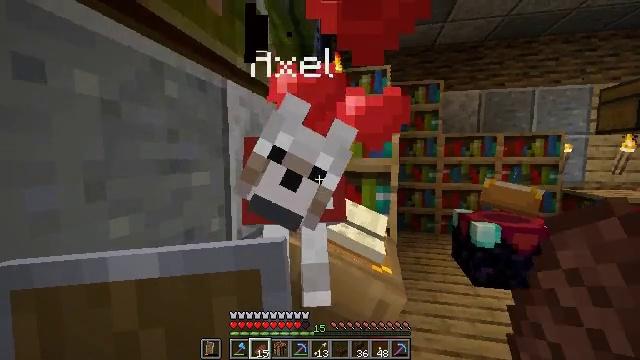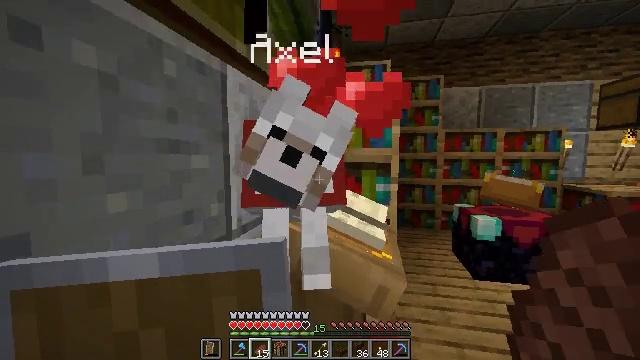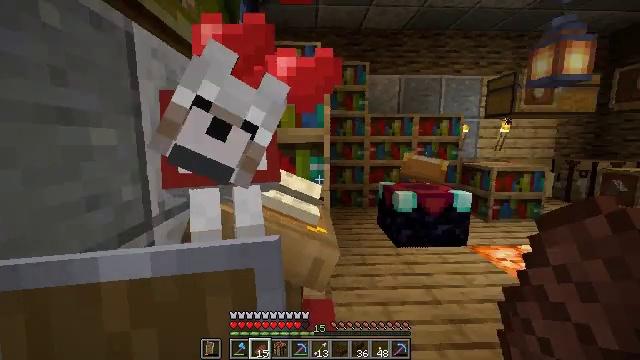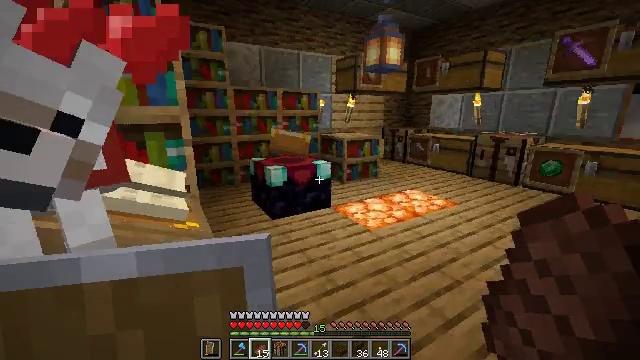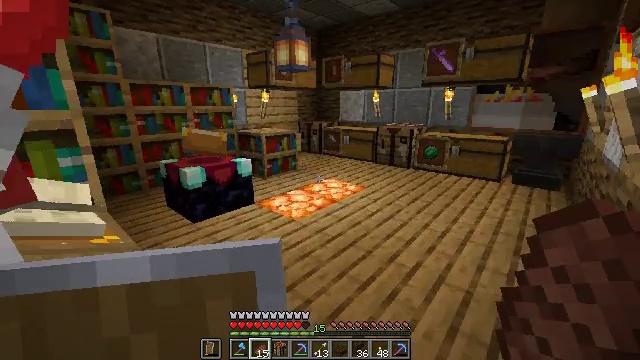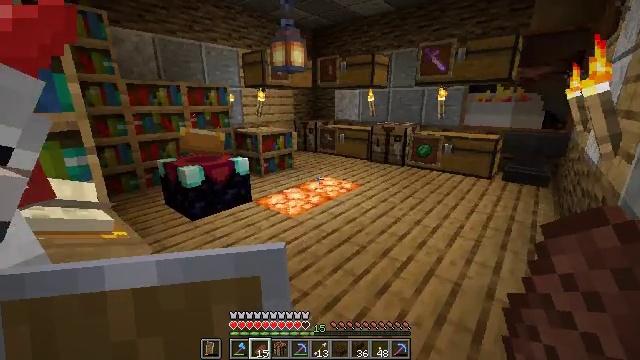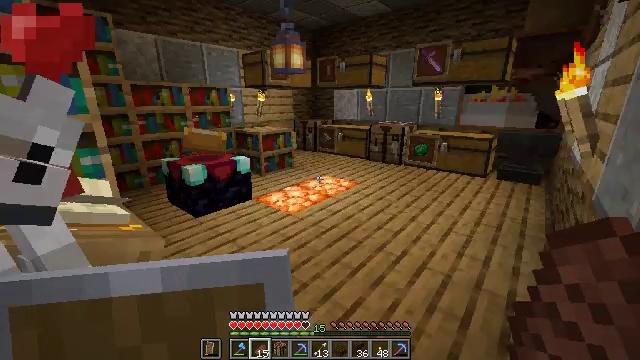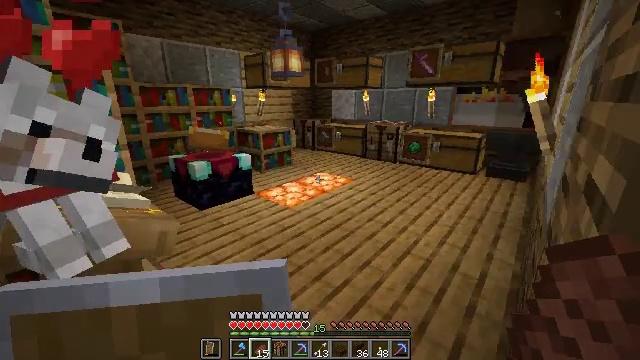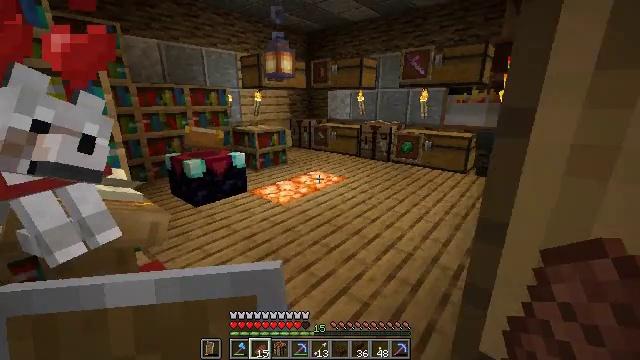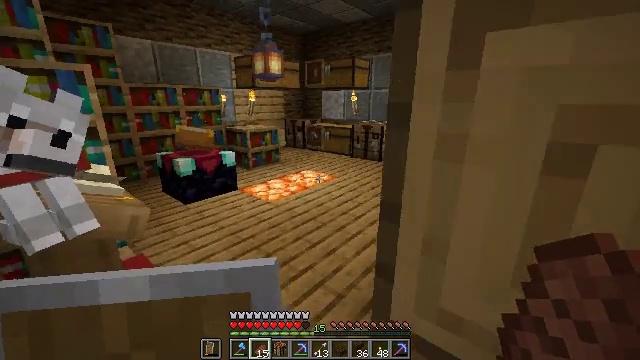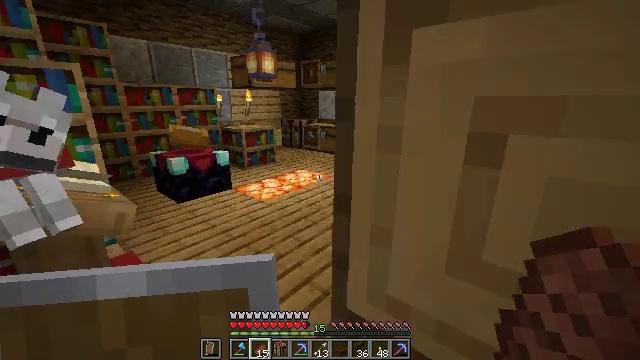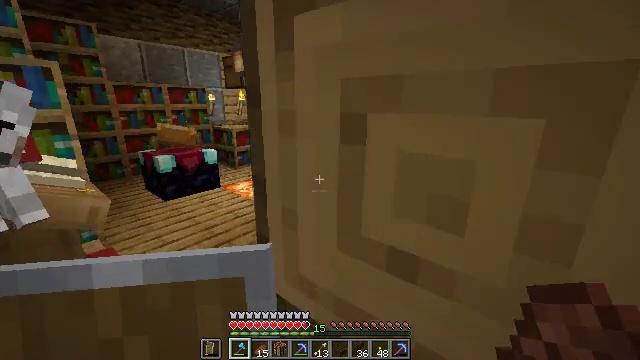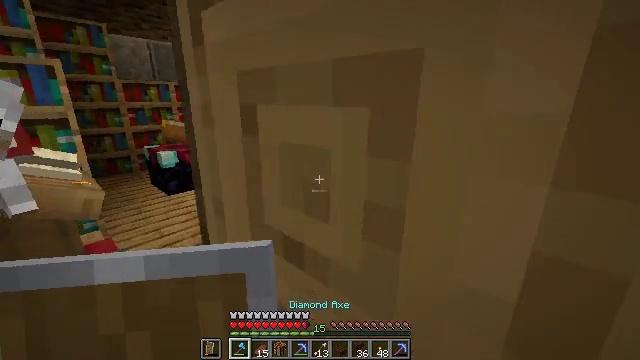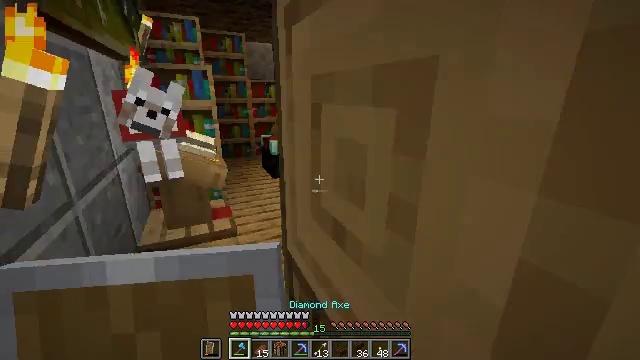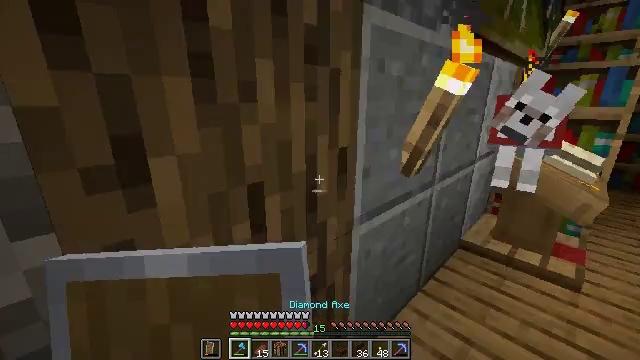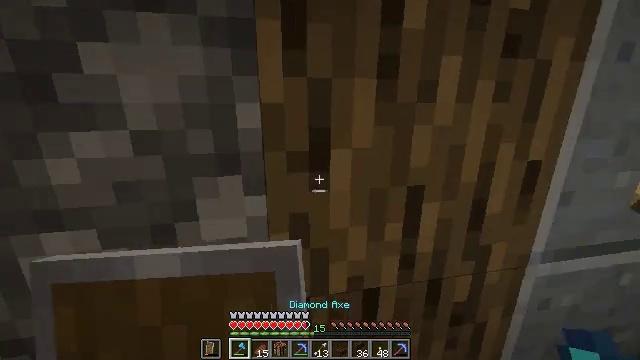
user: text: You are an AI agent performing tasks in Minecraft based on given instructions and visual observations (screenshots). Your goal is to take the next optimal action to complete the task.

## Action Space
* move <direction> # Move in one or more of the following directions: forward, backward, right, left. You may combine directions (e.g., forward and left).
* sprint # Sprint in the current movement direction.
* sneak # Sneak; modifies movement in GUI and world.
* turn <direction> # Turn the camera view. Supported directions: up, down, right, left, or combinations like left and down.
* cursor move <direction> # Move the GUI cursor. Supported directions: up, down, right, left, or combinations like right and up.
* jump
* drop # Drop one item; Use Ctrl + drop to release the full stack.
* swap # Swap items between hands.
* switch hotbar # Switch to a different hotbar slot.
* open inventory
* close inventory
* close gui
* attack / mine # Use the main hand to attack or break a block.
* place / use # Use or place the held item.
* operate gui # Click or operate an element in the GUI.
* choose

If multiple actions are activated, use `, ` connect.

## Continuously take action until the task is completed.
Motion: motion action
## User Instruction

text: Attack the oak planks to recycle it.
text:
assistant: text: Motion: no_op
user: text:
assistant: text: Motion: turn right and down
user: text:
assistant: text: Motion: move back, turn right and down
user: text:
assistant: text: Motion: move back, turn right and down
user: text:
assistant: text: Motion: move back
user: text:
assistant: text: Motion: move back
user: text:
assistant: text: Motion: move back and move right
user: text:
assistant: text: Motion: move back and move right
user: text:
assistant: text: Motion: move right
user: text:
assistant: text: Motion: move right
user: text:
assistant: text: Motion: move right, switch to hotbar 1
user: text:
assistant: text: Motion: move right, turn left, switch to hotbar 1
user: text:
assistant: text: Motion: move right, turn left
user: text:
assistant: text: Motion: move back and move right, turn left
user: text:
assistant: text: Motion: move back and move right, turn left
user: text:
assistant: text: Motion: move back and move right, turn left and up
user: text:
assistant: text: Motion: move back and move left
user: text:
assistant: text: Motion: move left
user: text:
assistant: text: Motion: move left
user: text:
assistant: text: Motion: move left, turn left and down
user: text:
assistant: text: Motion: move left, turn left
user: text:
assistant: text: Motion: move left, turn left
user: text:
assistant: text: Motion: move forward and move left, turn left
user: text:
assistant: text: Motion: move forward and move left
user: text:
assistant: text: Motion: move forward and move left
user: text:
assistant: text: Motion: move left
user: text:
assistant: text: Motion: move forward
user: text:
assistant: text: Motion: move forward
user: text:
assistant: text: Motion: move forward
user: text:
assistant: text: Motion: move forward